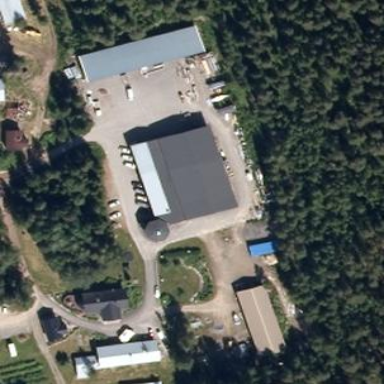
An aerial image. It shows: Building marked by its construction works.